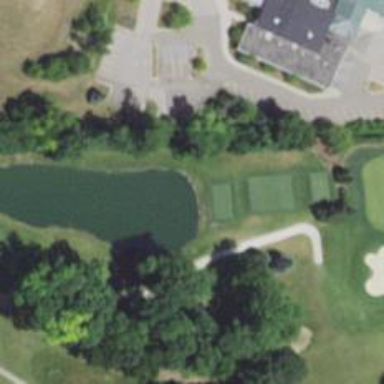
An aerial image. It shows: Golf hole.